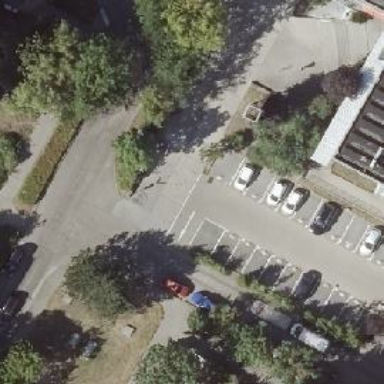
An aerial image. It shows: Concrete footway.